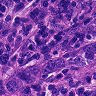
Metastatic tissue present: no